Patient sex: F
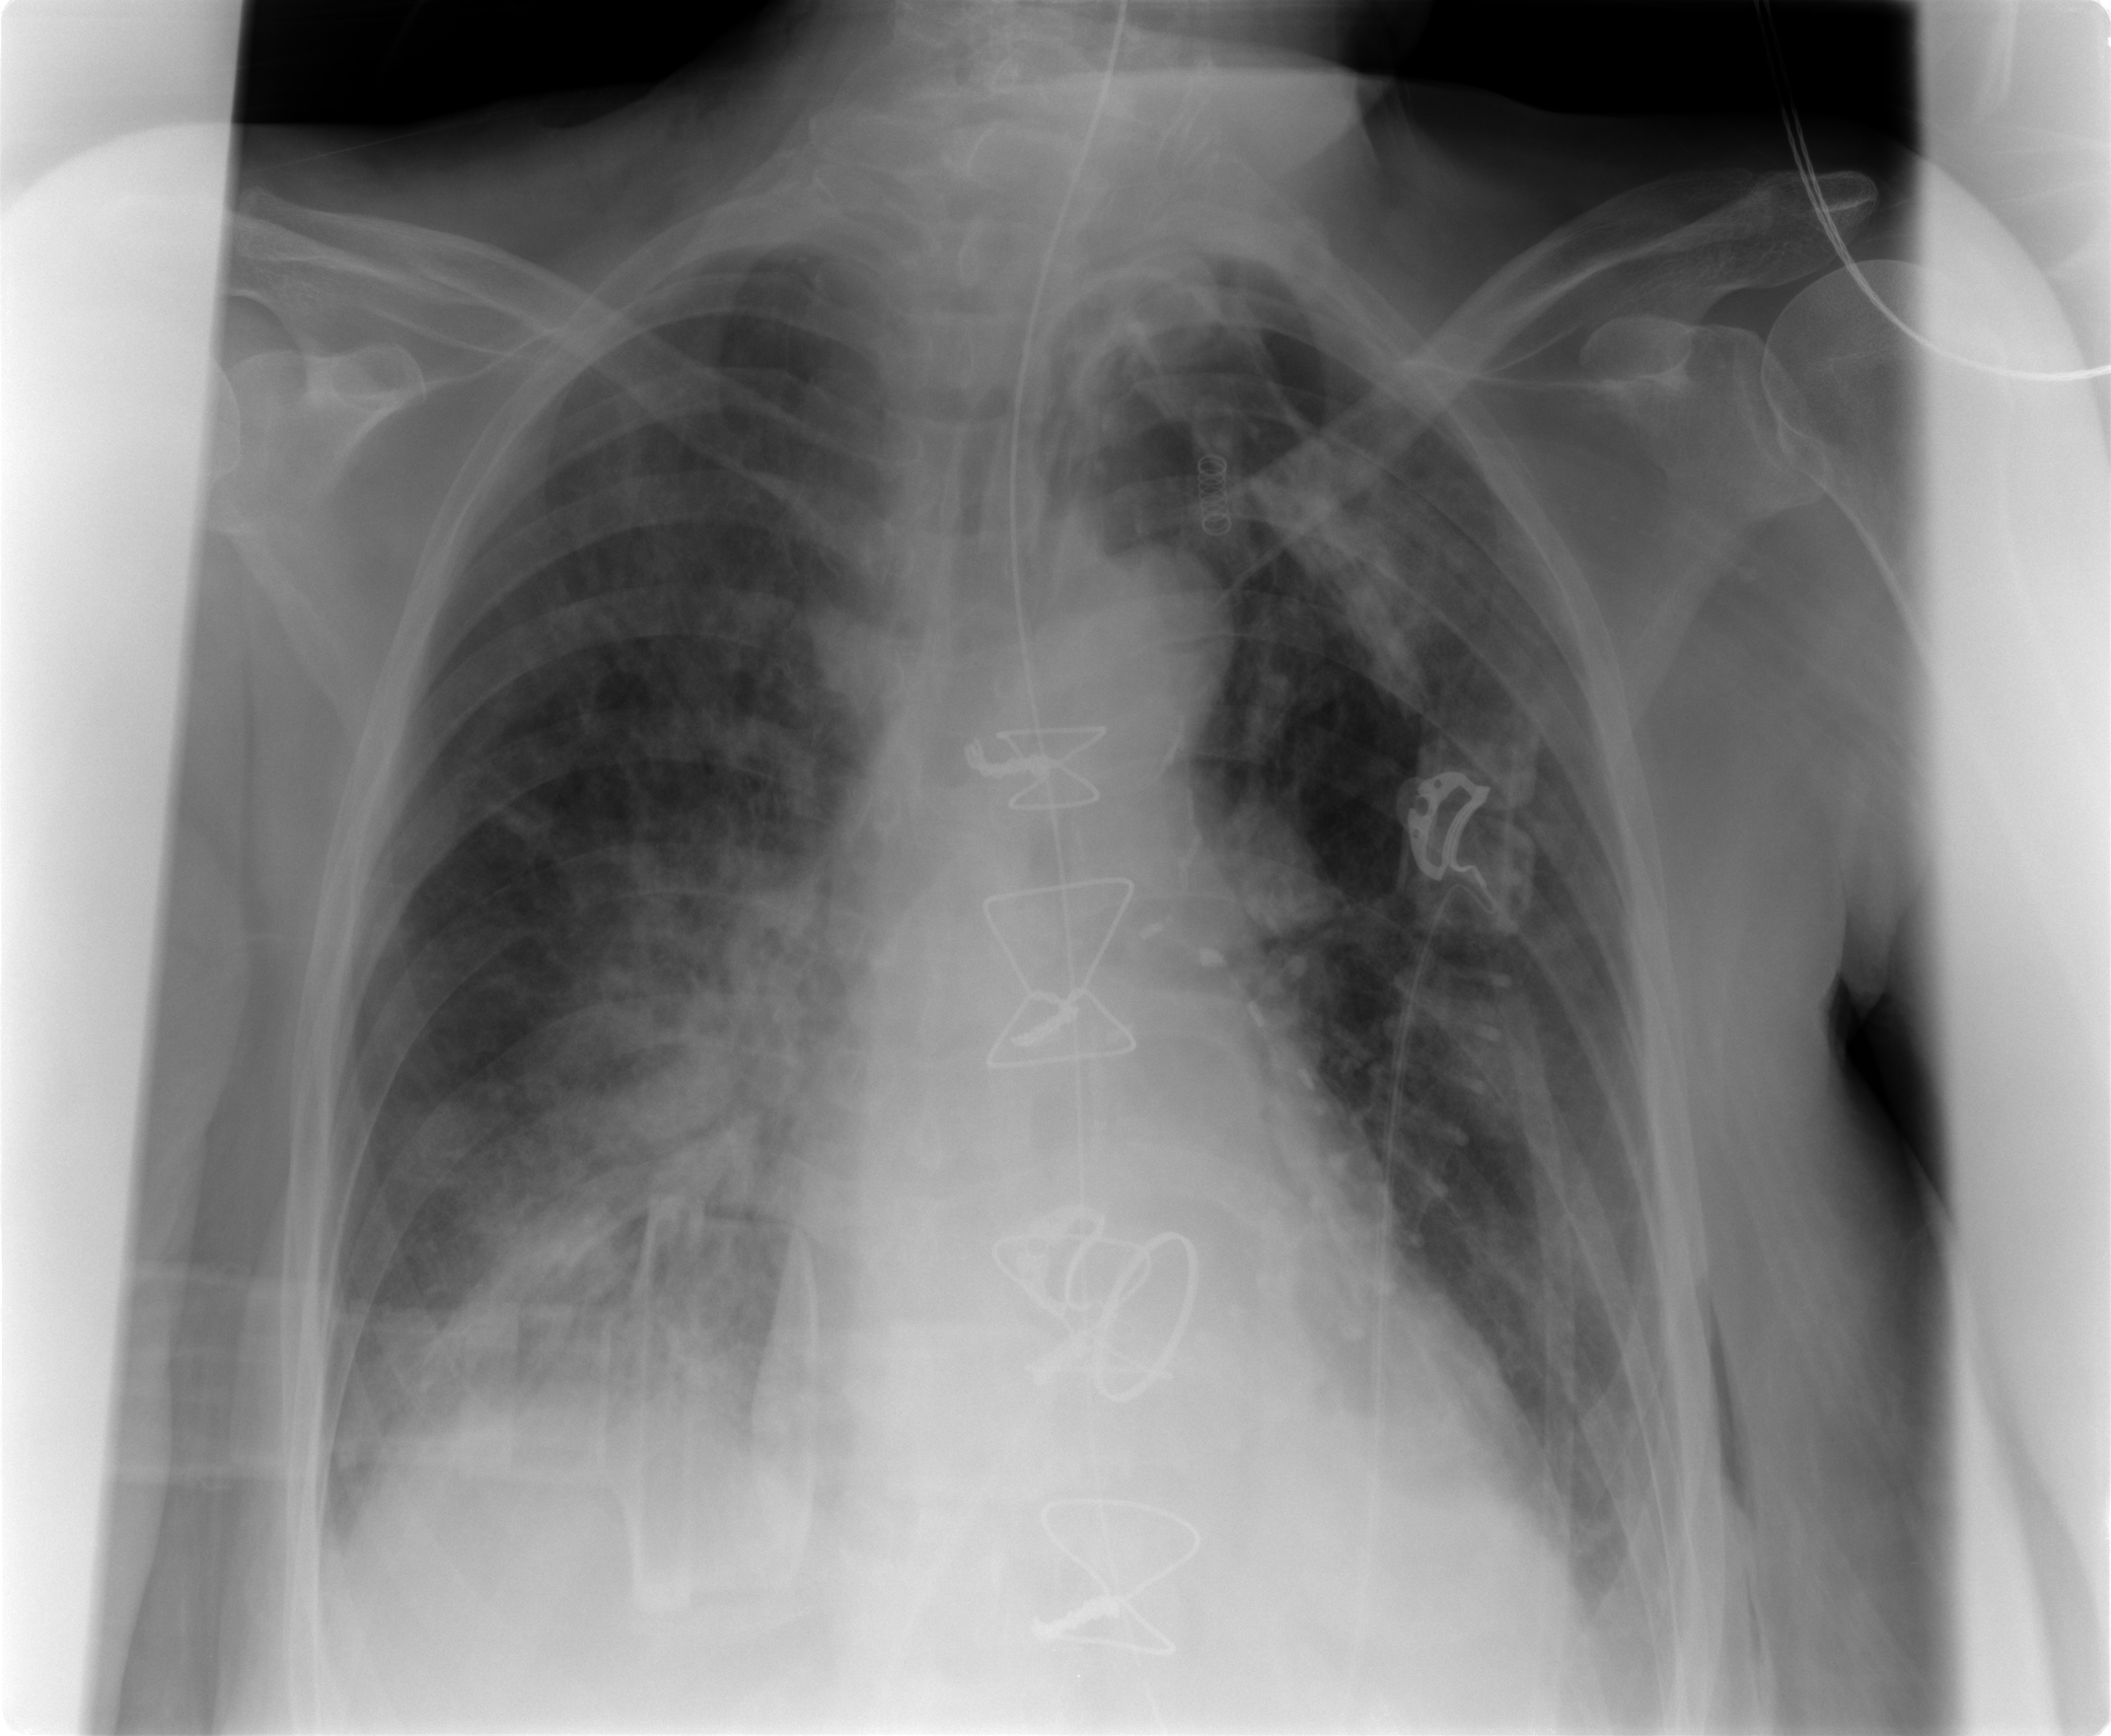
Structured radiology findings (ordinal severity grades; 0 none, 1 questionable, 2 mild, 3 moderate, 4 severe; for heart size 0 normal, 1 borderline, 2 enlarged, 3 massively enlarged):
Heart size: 0
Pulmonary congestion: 0
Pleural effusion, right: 2
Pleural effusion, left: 2
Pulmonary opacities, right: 3
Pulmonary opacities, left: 2
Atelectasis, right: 2
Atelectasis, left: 1